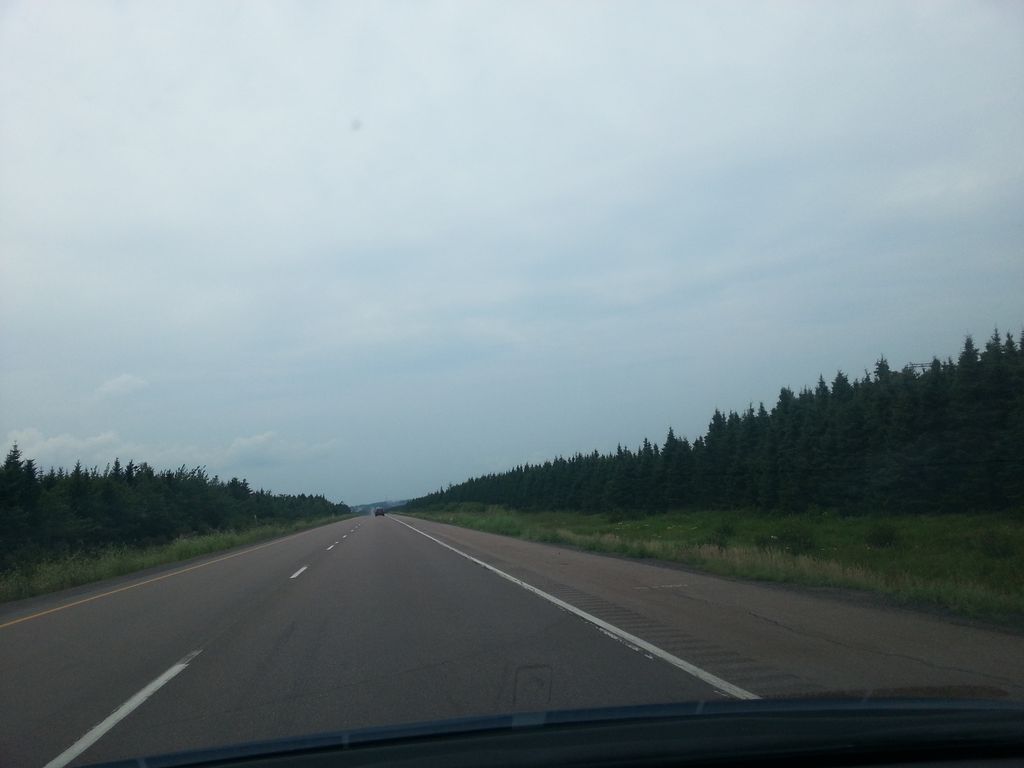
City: charlottetown